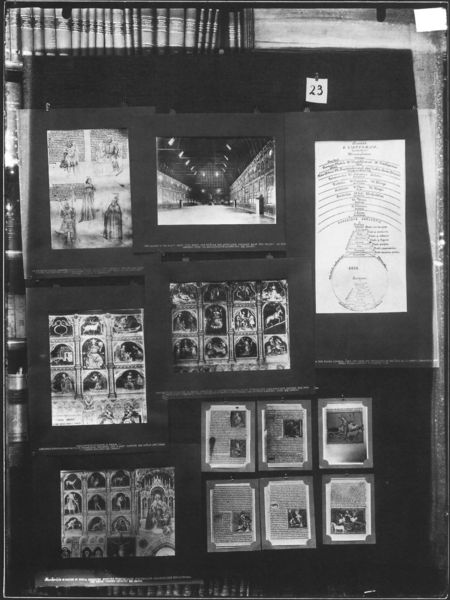
Titel: Mnemosyne (Bilderatlas, Fotos der Tafeln)
Künstler: Aby Warburg
Institution: London, The Warburg Institute Archive ©
Schlagwörter: weiß, schwarz, zeichnung, regal, kreis, schrift, bilder, bücher, fotos, grafik, collage, foto, fotografie, druck, schwarzweiss, illustration, schriften, kugel, karton, bücherregal, akten, seiten, sammlung, museum, buchseiten, erinnerung, archiv, tafeln, mnemosyne, kollektion, 23, mnemo, fotokarton, archivakten